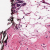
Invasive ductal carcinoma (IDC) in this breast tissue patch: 0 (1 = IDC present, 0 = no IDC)